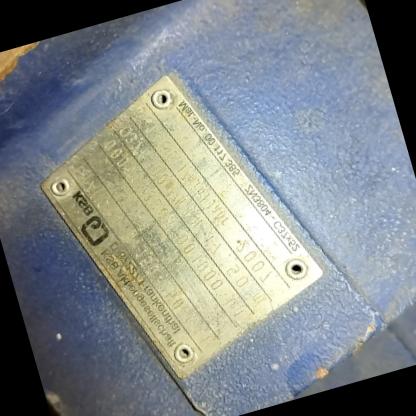
Klasa: tabliczka-znamionowa